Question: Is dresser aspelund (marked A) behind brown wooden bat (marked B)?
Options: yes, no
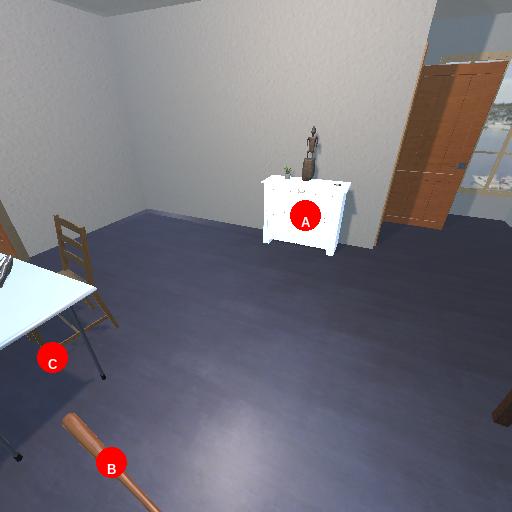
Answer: yes